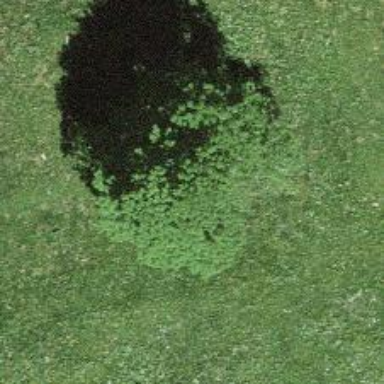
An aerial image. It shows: Beautiful tree in nature.